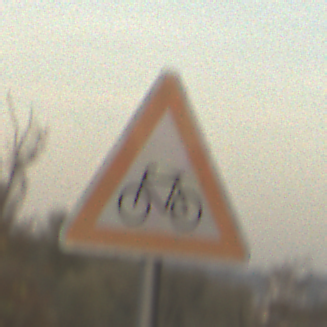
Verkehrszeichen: RadverkehrRechts
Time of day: SunriseSunset
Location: Outdoor (Nature)
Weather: PartlyCloudy
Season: NotSpecified
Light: Natural